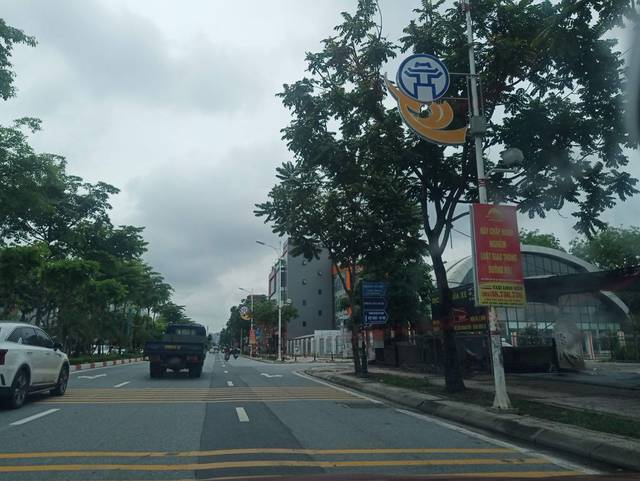
Region: Vietnam
Coordinates: 21.018, 105.913